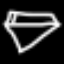
Label: diamond